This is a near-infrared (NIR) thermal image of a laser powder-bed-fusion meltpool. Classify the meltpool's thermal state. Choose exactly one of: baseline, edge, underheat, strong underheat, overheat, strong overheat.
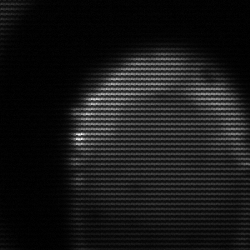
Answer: edge